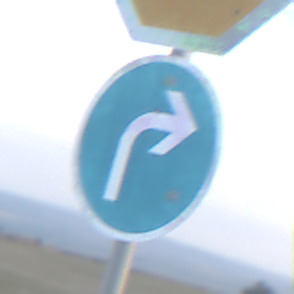
Verkehrszeichen: VorgeschriebeneFahrtrichtungRechts
Zusatzzeichen oben: Stop
Umgebung: Outdoor, Nature
Tageszeit: SunriseSunset
Wetter: PartlyCloudy
Licht: Natural
Jahreszeit: NotSpecified
Kontrast: LowContrast